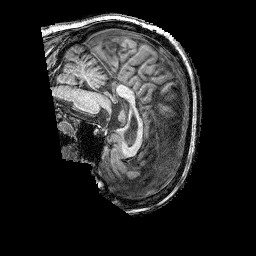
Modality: T1w
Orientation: sagittal
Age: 51
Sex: male
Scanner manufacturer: siemens
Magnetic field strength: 3 T
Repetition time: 2.25 s
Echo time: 0.00411 s